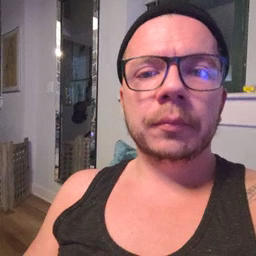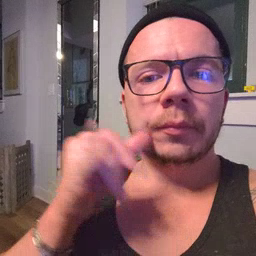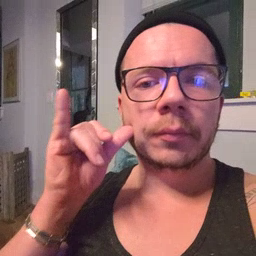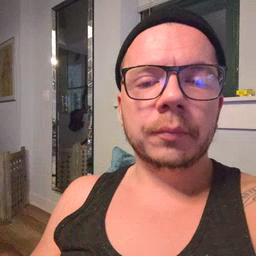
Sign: yesterday